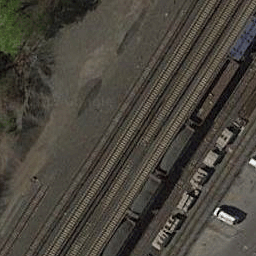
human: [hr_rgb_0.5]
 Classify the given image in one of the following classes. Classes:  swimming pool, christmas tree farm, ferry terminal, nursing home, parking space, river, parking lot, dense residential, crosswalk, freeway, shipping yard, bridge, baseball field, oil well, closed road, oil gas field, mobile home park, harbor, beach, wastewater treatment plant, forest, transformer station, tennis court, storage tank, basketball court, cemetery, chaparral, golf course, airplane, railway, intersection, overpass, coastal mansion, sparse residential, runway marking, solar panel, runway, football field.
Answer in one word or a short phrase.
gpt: railway